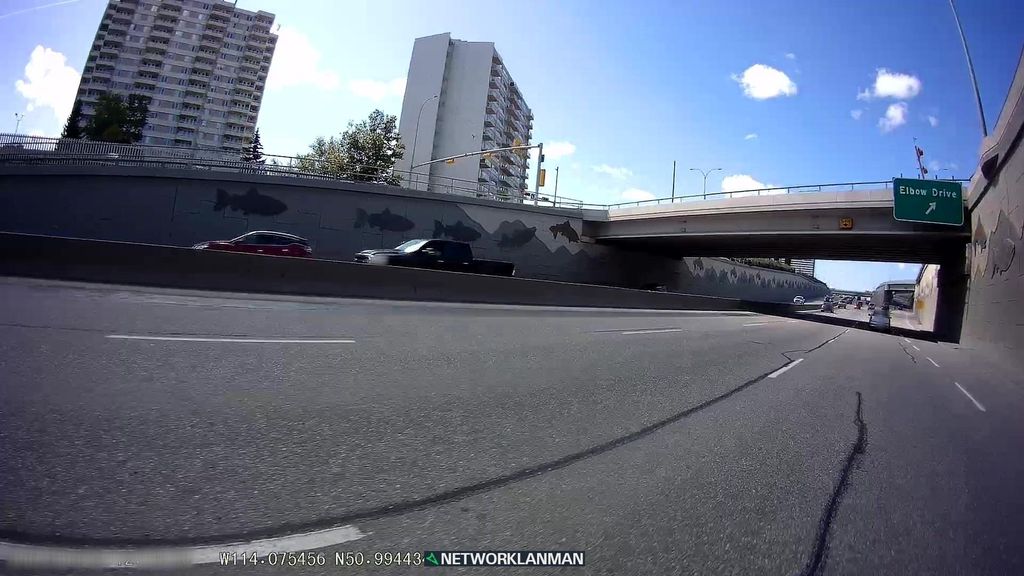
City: calgary